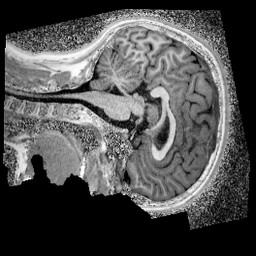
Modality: UNIT1_denoised
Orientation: sagittal
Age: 13
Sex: female
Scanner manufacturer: siemens
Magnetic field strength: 3 T
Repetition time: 4 s
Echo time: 0.00299 s